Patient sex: M
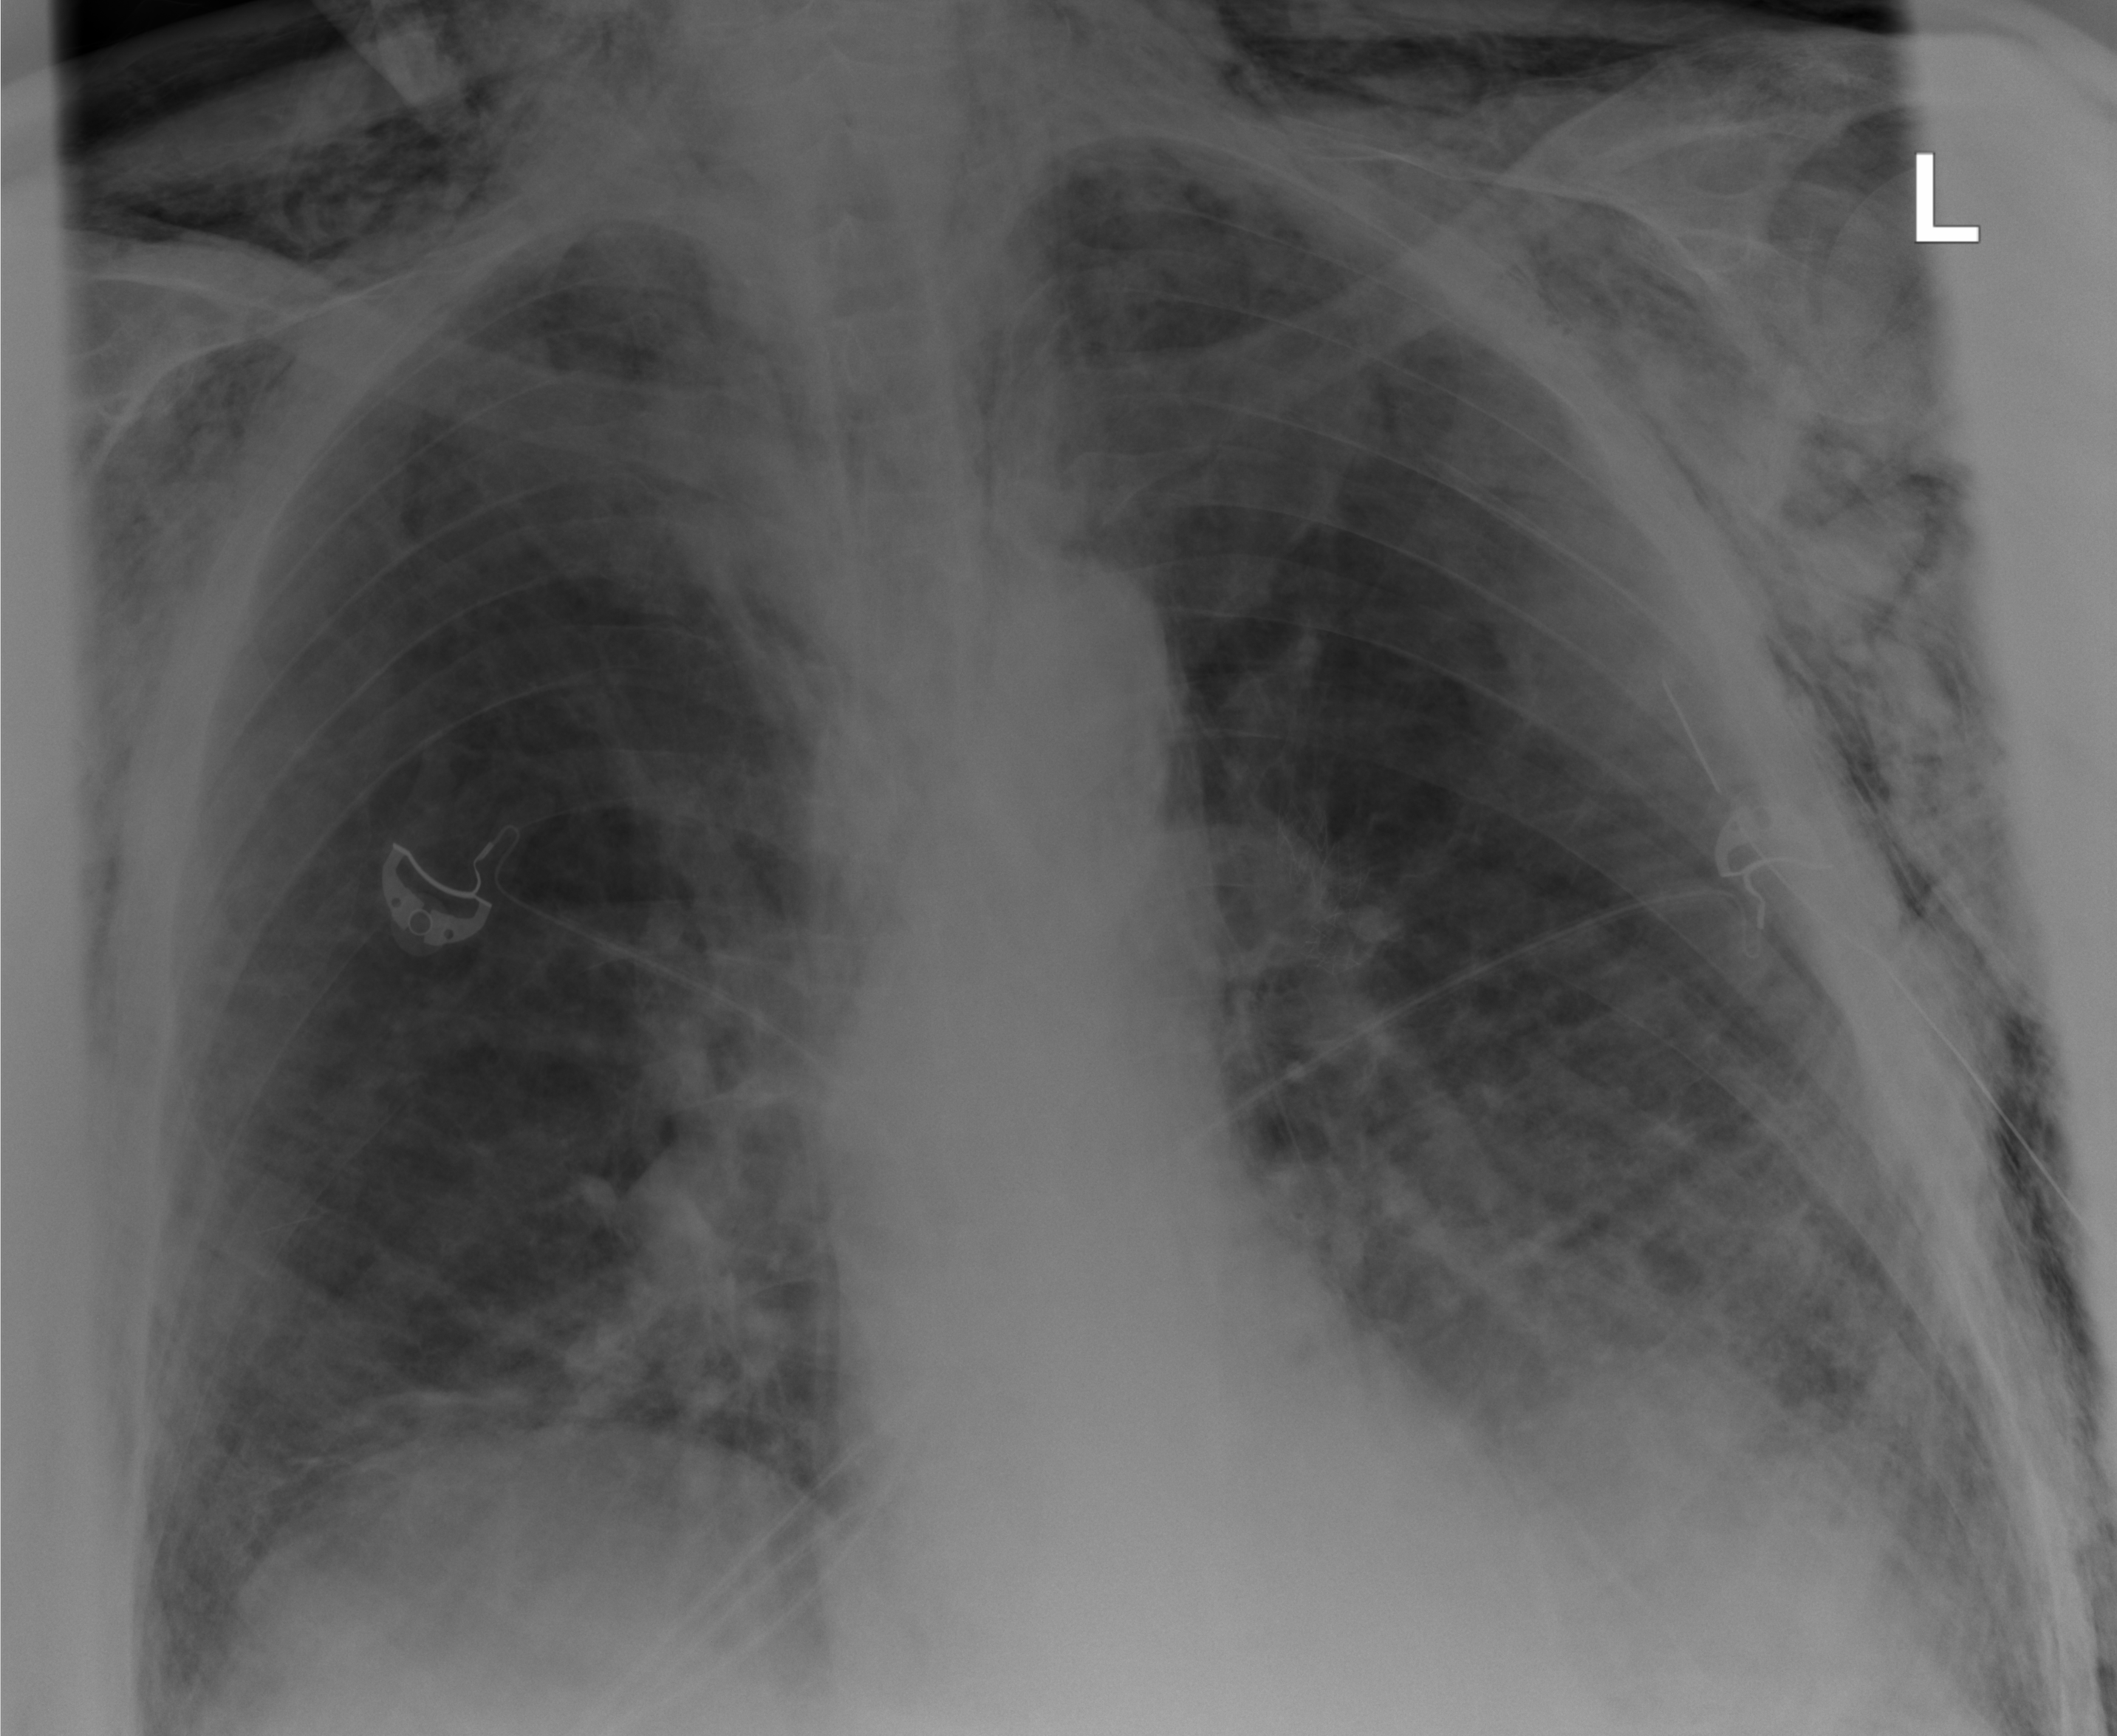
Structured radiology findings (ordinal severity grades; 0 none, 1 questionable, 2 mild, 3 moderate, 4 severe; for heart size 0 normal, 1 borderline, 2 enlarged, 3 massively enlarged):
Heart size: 0
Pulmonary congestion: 0
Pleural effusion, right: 0
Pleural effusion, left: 0
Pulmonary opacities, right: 0
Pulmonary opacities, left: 0
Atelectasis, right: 2
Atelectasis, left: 2